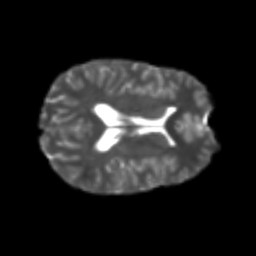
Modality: T2w
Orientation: axial
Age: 22
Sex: male
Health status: healthy
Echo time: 0.074 s